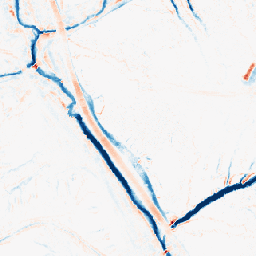
Category: morphological
Decomposition family: tophat_combined
Decomposition parameters: size: 5
Upsampling method: area
Upsampling parameters: scale: 8
Upsampling scale: 8